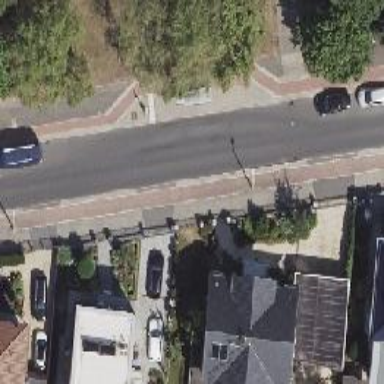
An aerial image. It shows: Residential road with asphalt surface and sidewalks on both sides. There is parallel parking lane on the left with asphalt surface. The road also has cycle tracks on both sides.